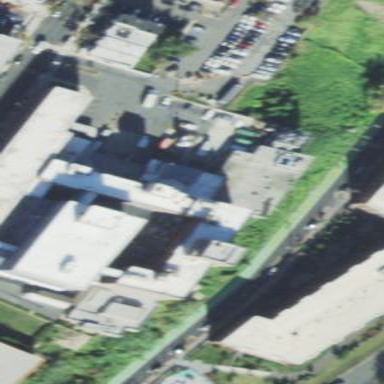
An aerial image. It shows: Hospital building.